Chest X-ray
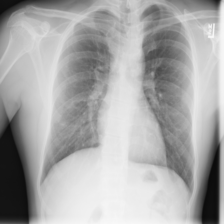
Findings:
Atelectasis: negative
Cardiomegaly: negative
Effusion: negative
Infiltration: negative
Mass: negative
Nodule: negative
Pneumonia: negative
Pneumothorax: negative
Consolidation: negative
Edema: negative
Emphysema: negative
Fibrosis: negative
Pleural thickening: negative
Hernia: negative